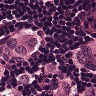
Metastatic tissue present: yes